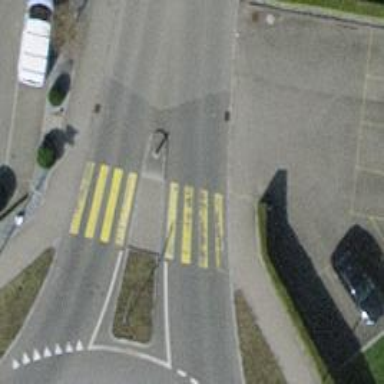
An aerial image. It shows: Marked crossing with zebra stripes on the road.